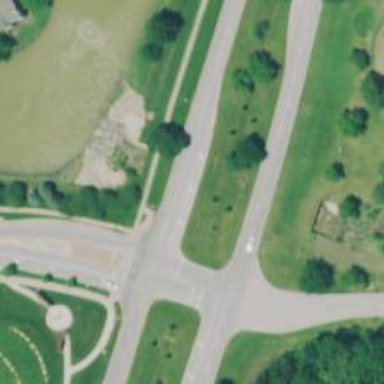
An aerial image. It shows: Road with left marking.